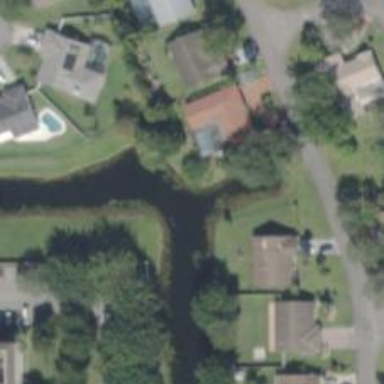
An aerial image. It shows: Canal.